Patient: sex F, age 71
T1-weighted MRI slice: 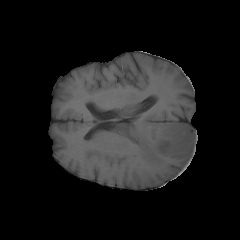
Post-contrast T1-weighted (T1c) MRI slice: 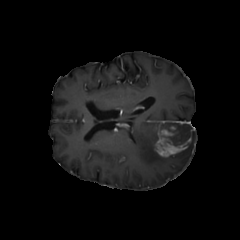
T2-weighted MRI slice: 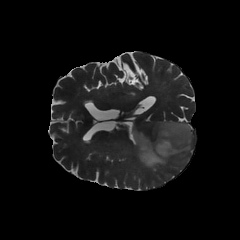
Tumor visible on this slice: yes
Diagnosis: Glioblastoma, IDH-wildtype
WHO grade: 4